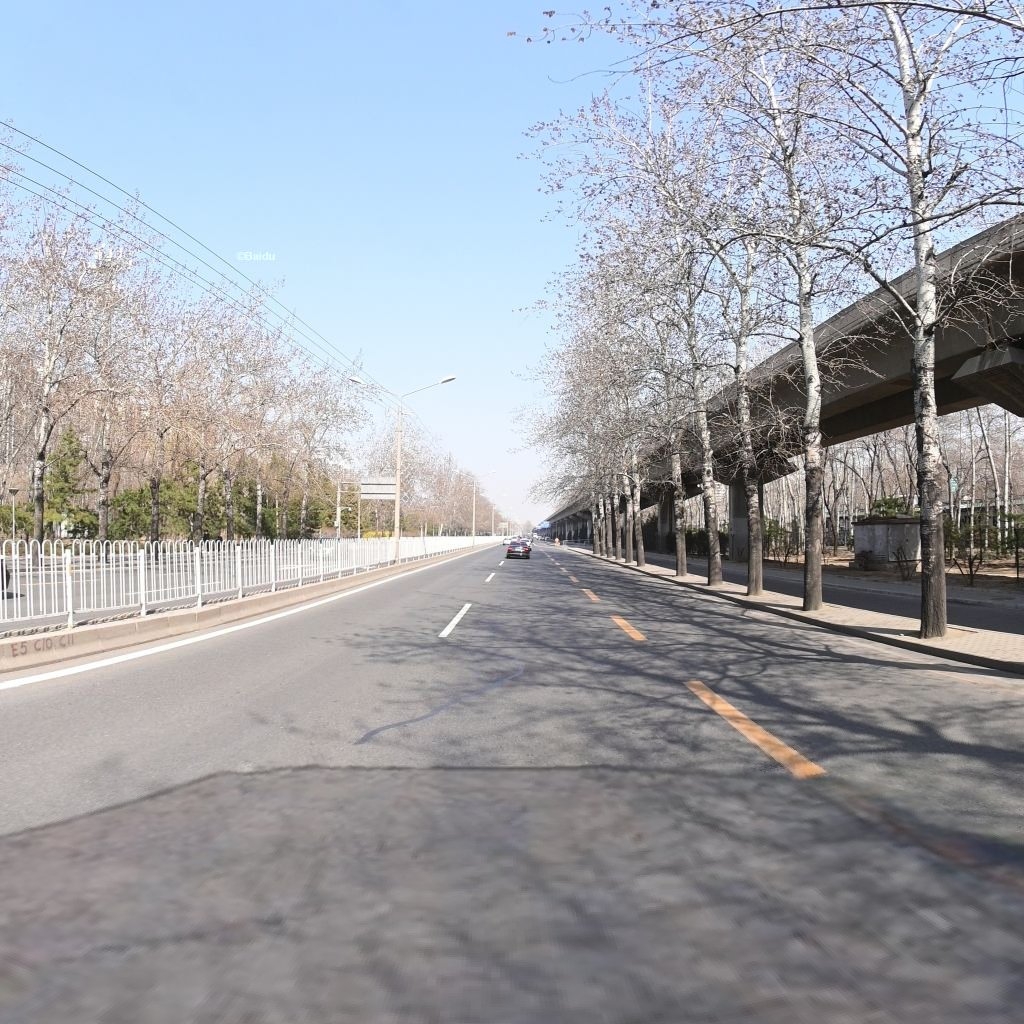
Region: Chaoyang
Road damage annotations: longitudinal patch